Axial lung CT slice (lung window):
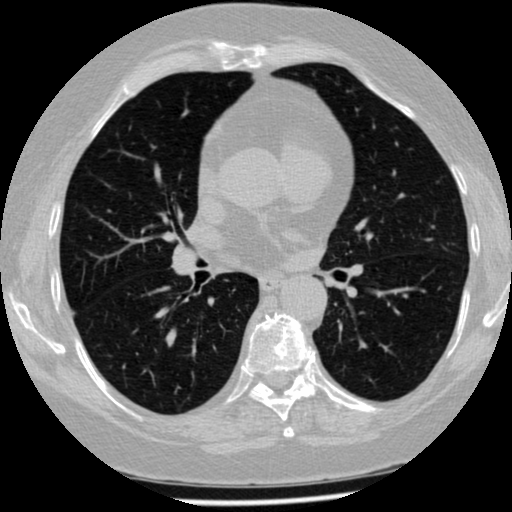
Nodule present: no